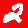
Digit: 2